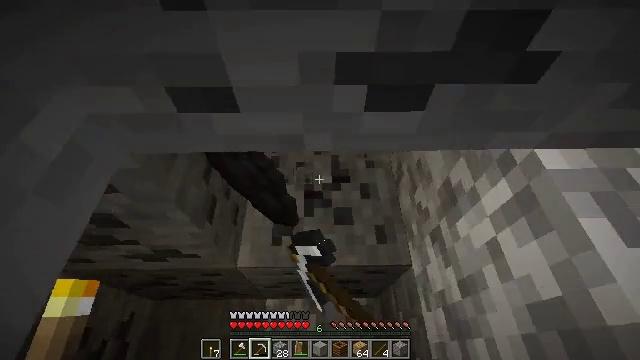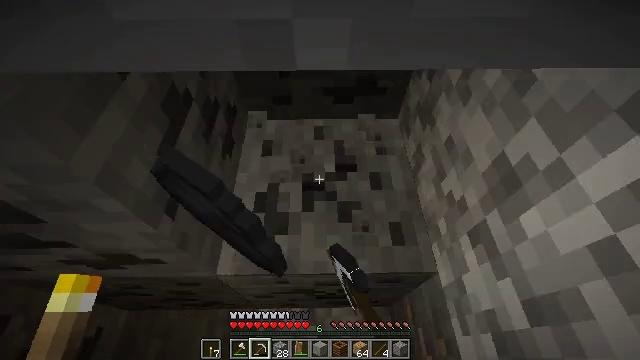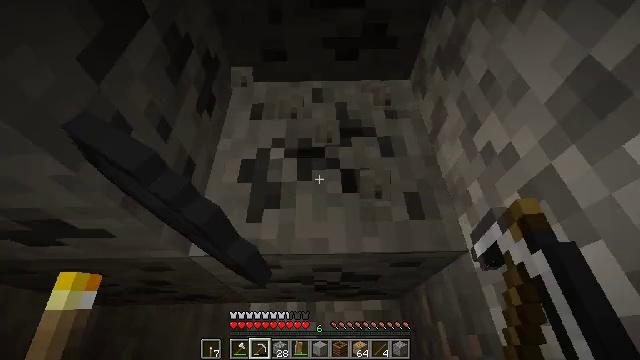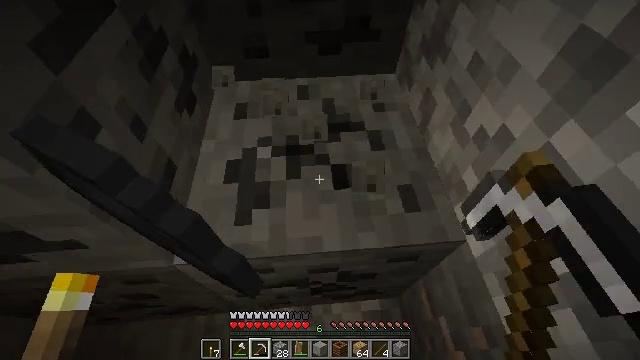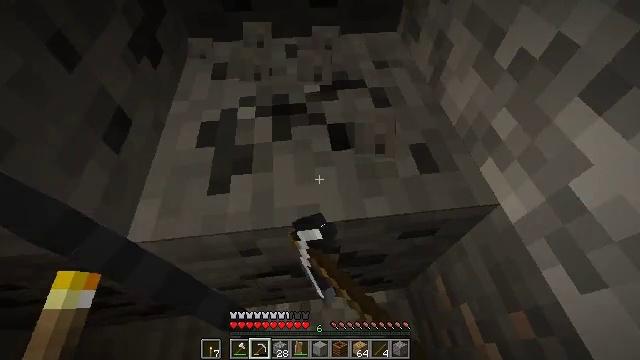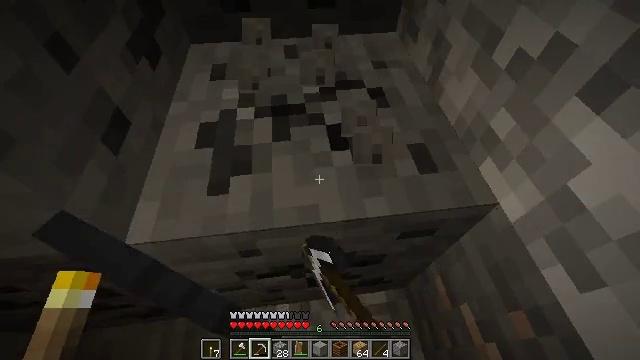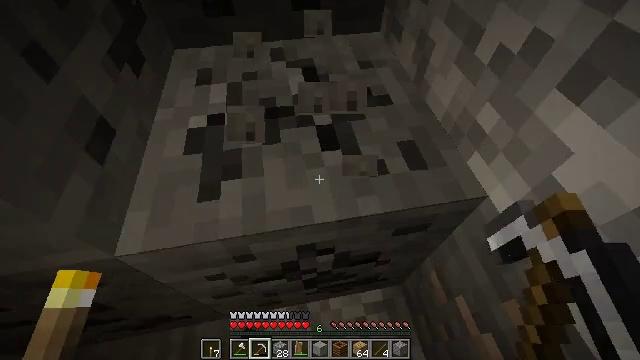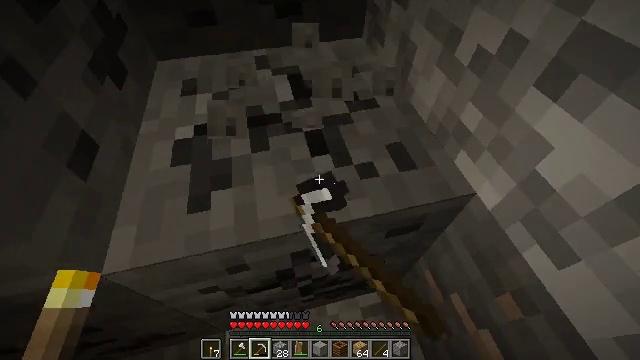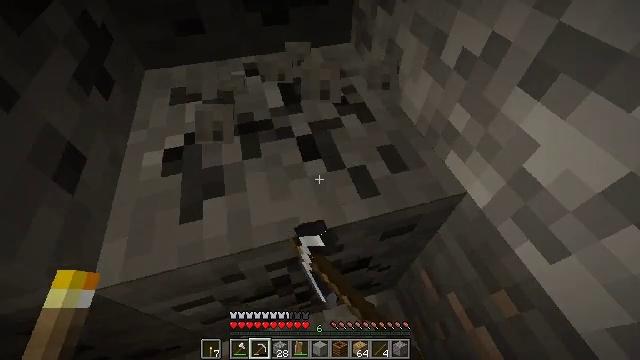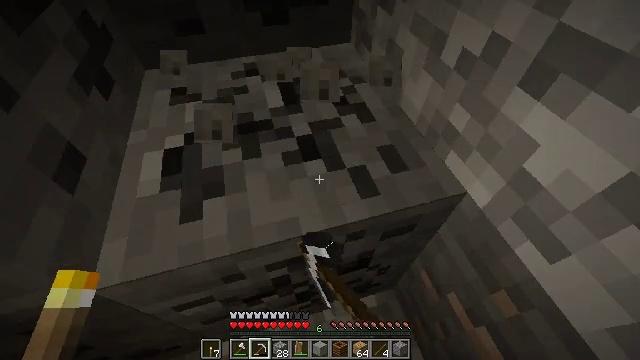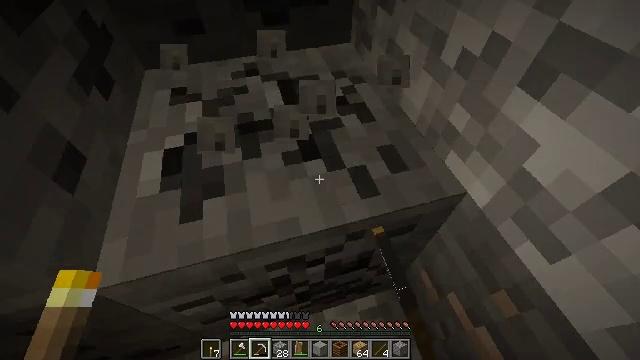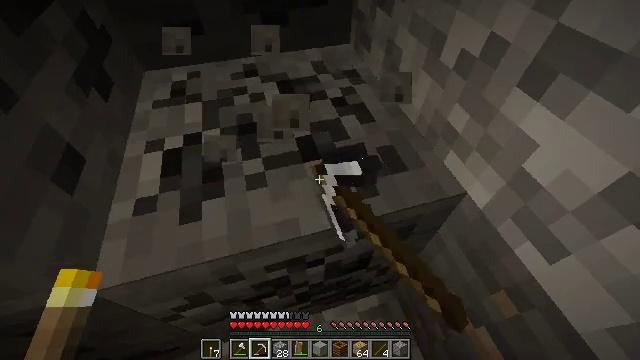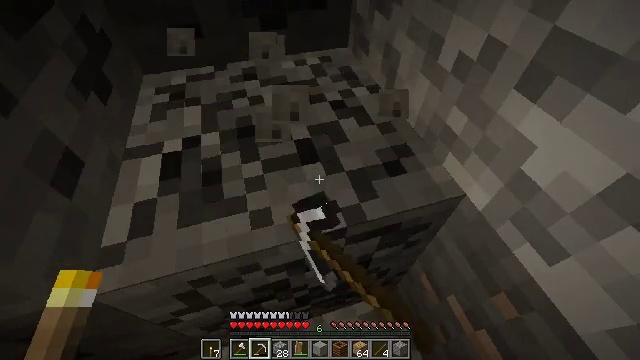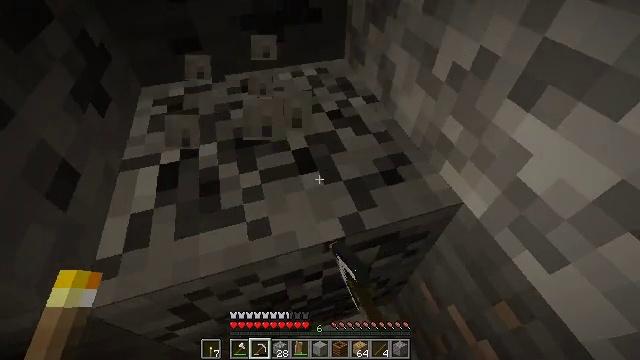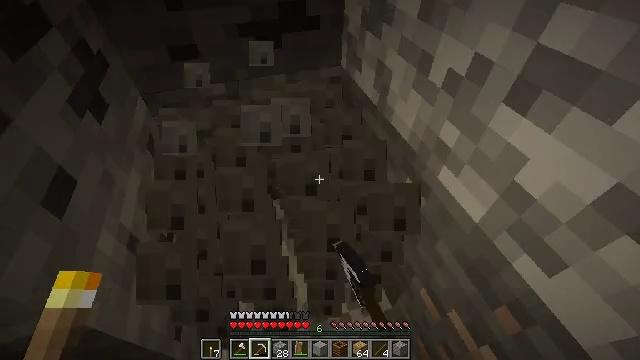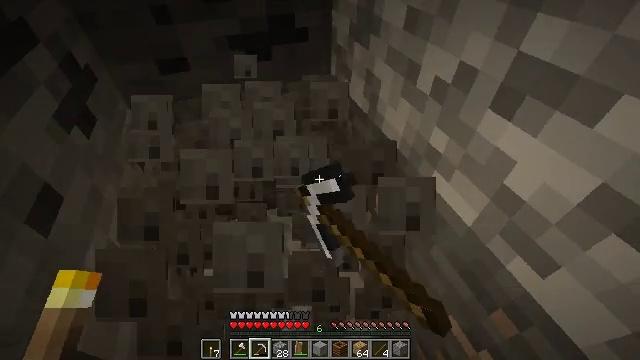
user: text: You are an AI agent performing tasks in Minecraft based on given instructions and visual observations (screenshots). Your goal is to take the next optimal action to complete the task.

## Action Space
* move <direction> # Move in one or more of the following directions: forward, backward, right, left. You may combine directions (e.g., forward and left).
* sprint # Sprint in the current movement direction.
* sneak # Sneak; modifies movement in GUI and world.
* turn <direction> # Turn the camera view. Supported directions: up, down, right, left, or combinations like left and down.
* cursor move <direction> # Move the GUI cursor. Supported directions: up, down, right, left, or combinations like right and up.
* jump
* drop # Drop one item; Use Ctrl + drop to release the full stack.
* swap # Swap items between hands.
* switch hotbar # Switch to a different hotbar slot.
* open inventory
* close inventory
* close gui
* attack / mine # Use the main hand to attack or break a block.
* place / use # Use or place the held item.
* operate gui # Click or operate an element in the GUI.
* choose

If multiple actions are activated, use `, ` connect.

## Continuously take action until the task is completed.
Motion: motion action
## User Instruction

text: Mine the coal ore underground.
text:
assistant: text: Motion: attack / mine
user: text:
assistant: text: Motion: attack / mine
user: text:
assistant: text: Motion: turn right, attack / mine
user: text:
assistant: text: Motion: turn right, attack / mine
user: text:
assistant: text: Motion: attack / mine
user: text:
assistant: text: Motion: turn right, attack / mine
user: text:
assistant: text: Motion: turn right and up, attack / mine
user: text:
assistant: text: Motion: turn right and up, attack / mine
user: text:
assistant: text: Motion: attack / mine
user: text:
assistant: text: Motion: attack / mine
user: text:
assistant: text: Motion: attack / mine
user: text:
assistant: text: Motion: attack / mine
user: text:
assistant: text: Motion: turn up, attack / mine
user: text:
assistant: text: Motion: turn up, attack / mine
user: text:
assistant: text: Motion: turn right and up, attack / mine
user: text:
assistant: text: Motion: move left, turn right and up, attack / mine
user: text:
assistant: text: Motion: move left, turn right and up, attack / mine
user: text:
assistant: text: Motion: move left, turn right and up, attack / mine
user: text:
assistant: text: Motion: attack / mine